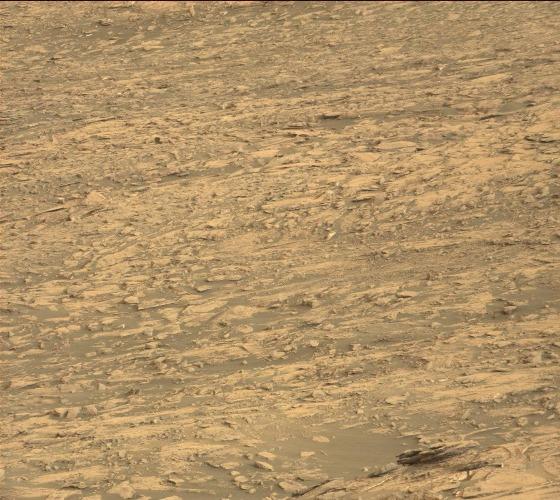
Terrain classes present: Gravel / Sand / Soil, Rock